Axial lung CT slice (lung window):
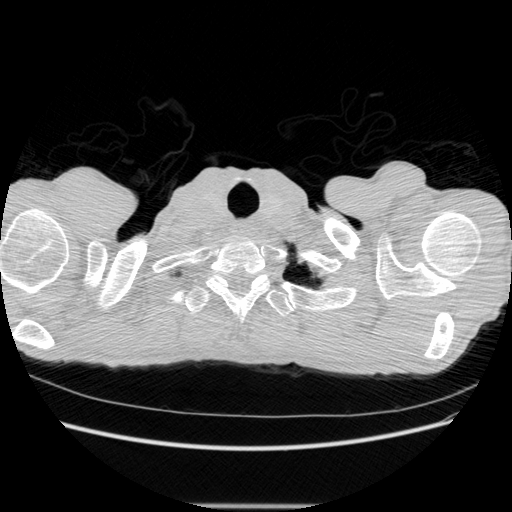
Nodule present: no